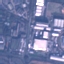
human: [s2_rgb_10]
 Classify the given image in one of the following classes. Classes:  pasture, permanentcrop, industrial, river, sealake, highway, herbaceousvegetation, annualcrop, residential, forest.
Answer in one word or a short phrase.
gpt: Industrial